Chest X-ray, AP view. Patient: 65 years old, sex M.
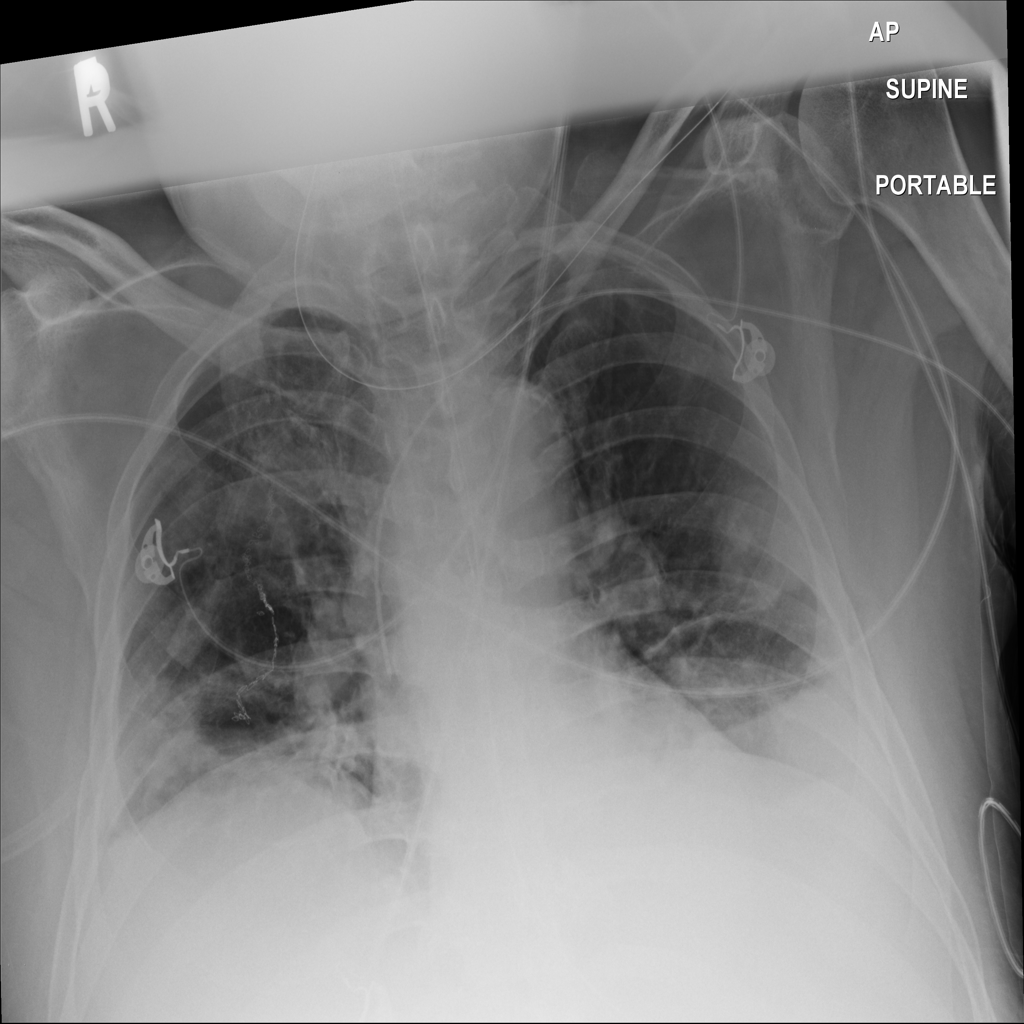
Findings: No Finding